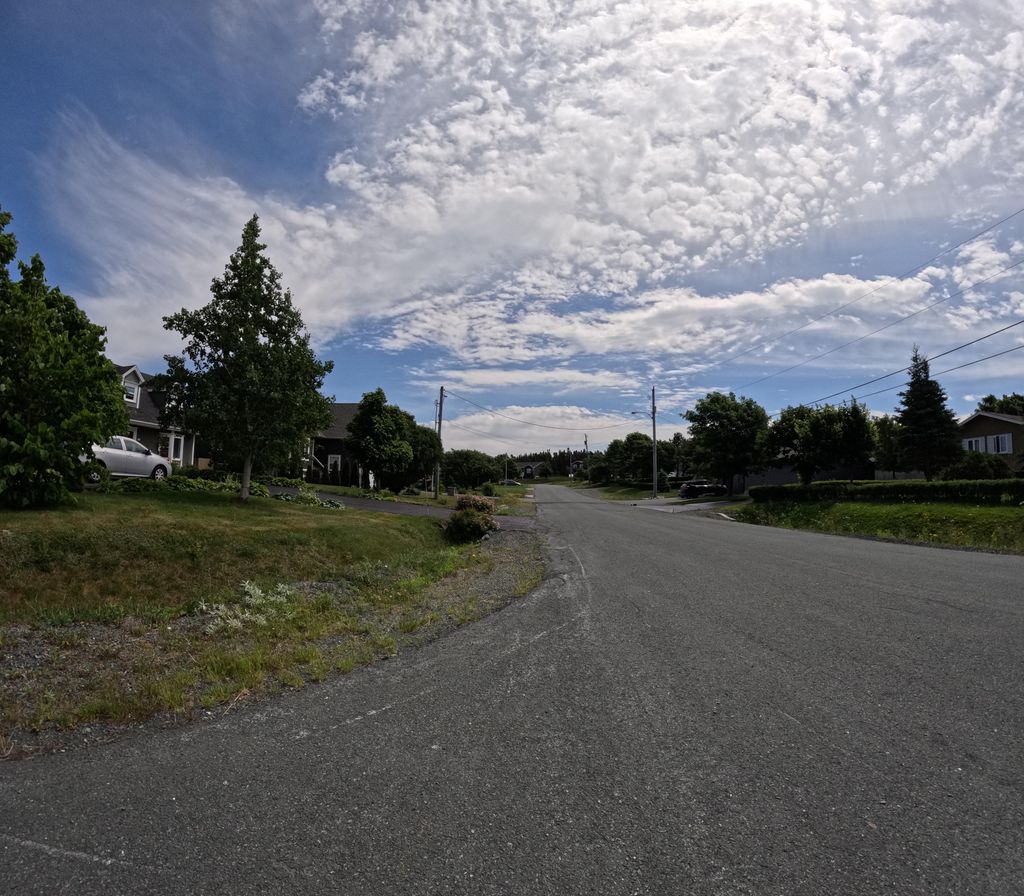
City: st_johns